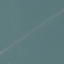
Label: SeaLake